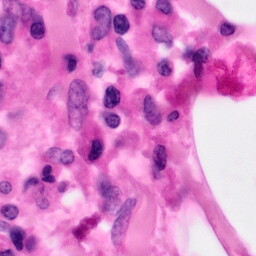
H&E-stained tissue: Pancreatic